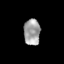
Tissue: skin
Cell type: Epithelial cells
Senescence score: 0.1715
Nuclear area (px): 422
Mean DAPI intensity: 159.36